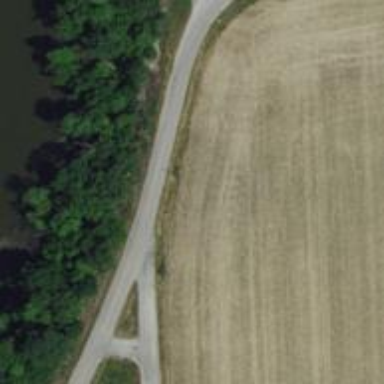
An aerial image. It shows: Tertiary road.